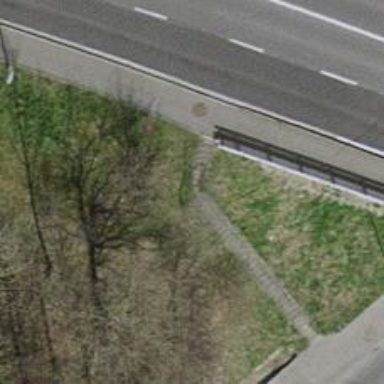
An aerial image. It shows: Road with steps.